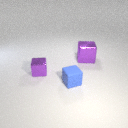
large purple metal cube to the right of small blue rubber cube